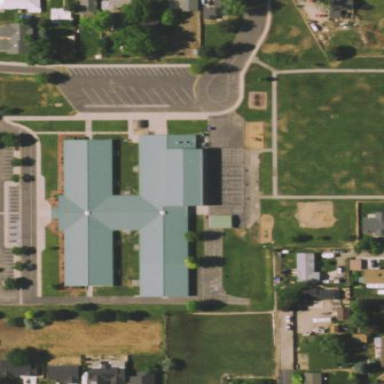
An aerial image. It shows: School.